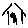
Label: house